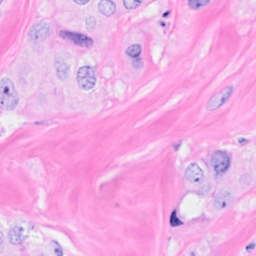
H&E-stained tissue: Breast